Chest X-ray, PA view. Patient: 59 years old, sex M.
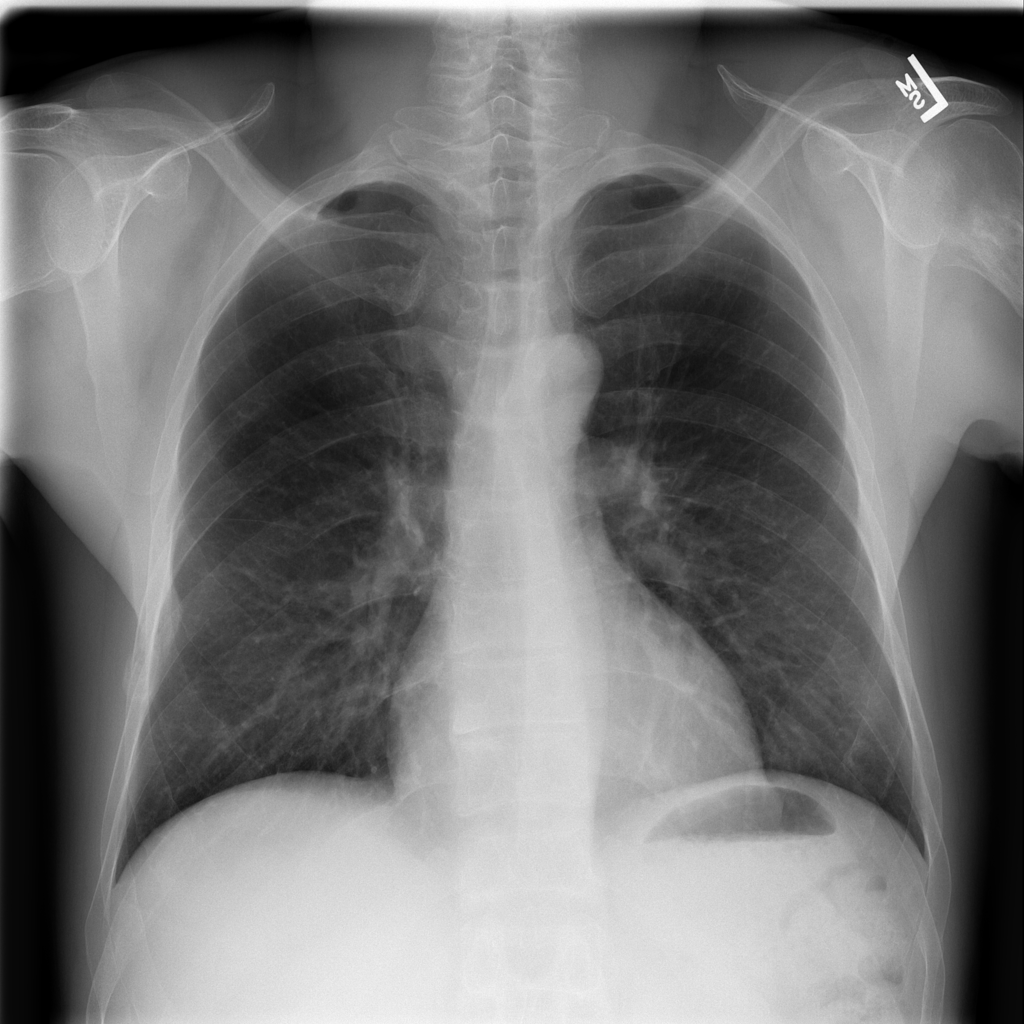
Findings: No Finding